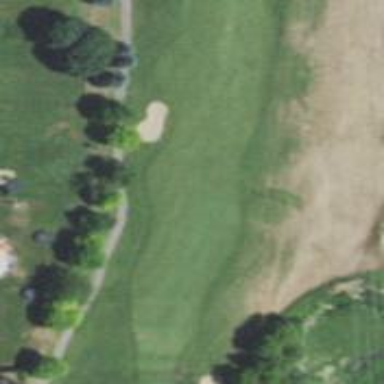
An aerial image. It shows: Golf hole.